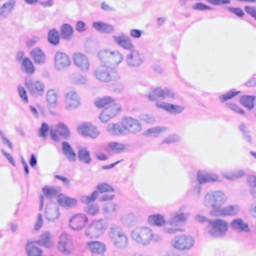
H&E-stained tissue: Breast